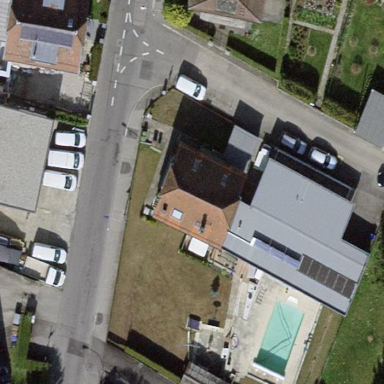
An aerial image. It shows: House with half-hipped roof shape.